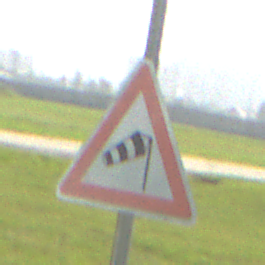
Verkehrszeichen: SeitenwindVonRechts
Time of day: MorningAfternoon
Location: Outdoor (Suburban)
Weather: PartlyCloudy
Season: NotSpecified
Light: Natural